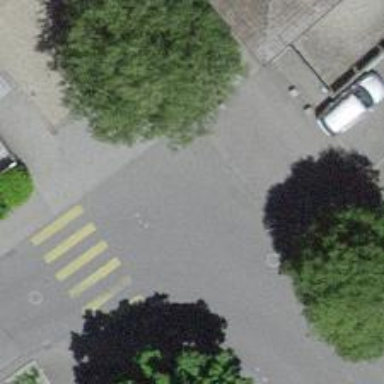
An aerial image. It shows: Pedestrian road paved with paving stones.